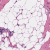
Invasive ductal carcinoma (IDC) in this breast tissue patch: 0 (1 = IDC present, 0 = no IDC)